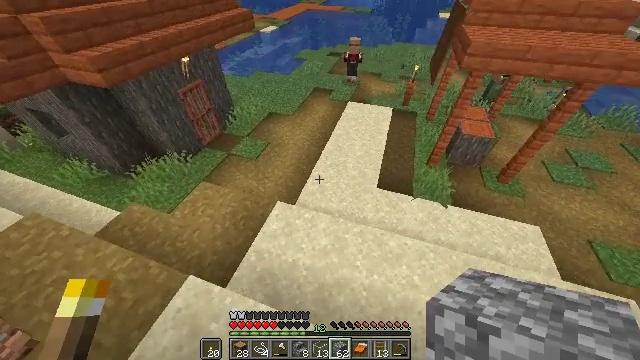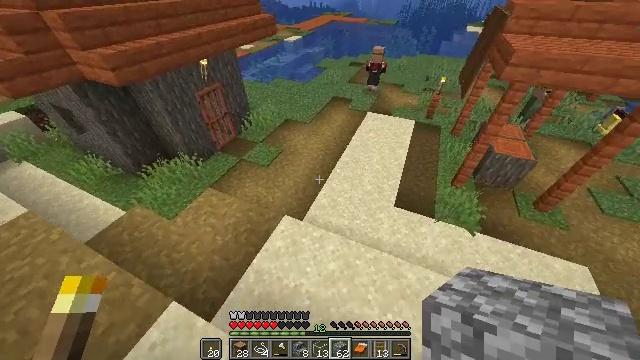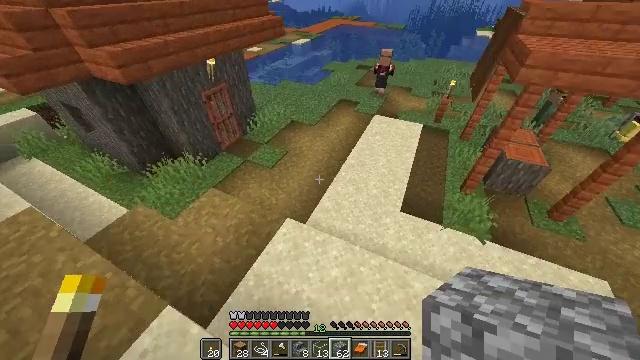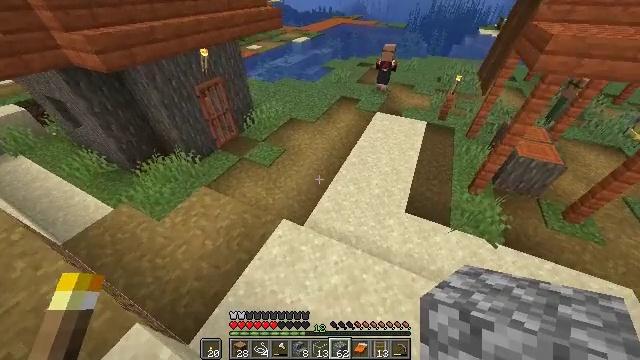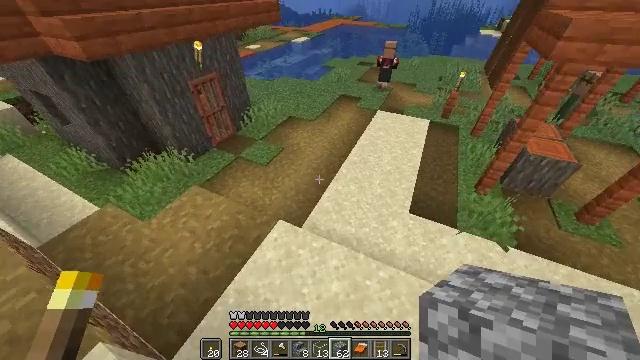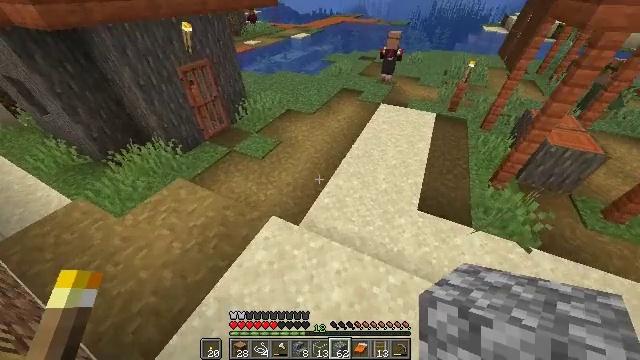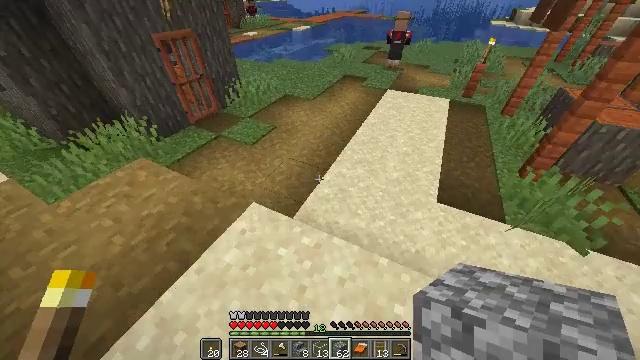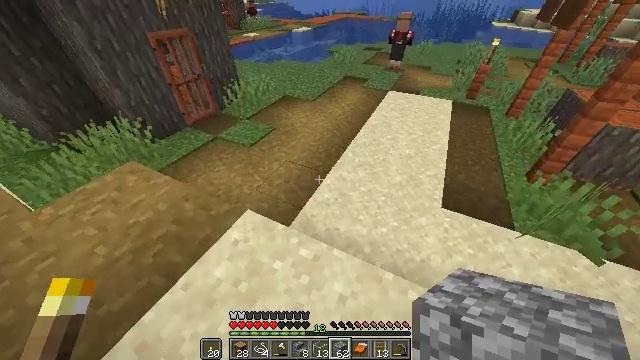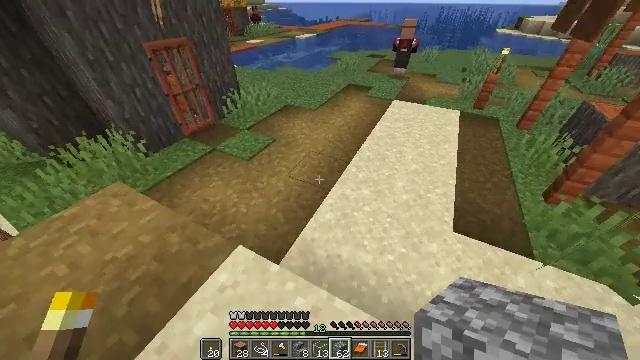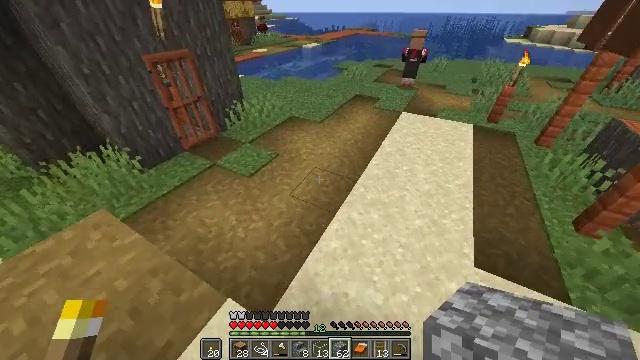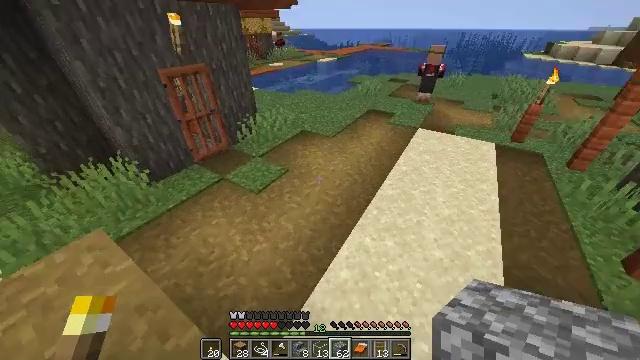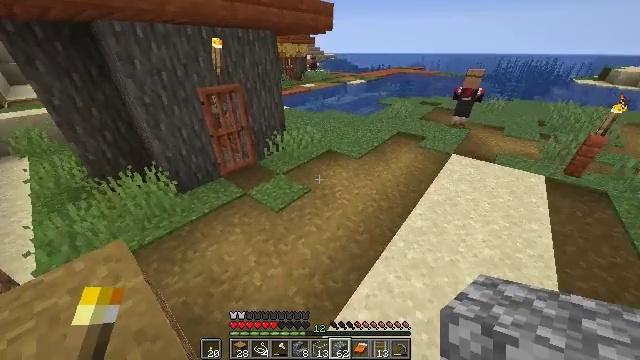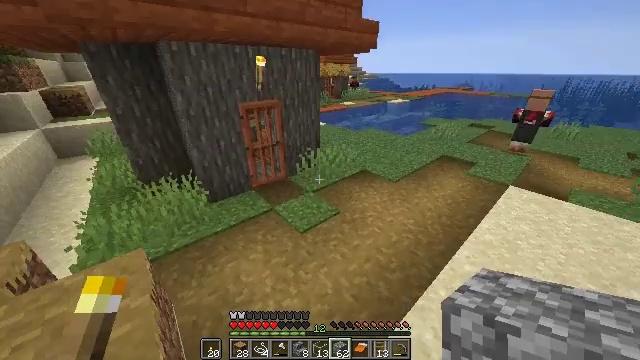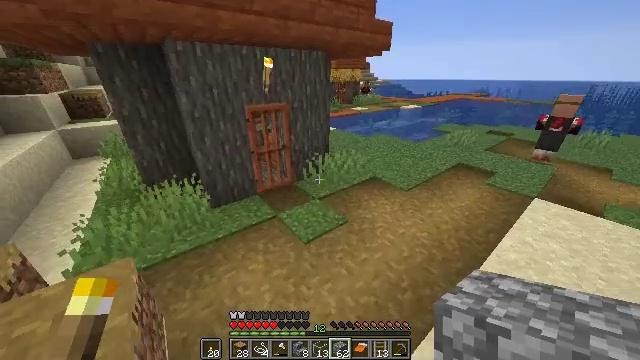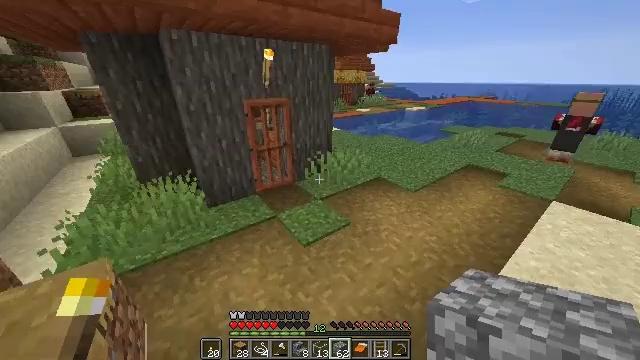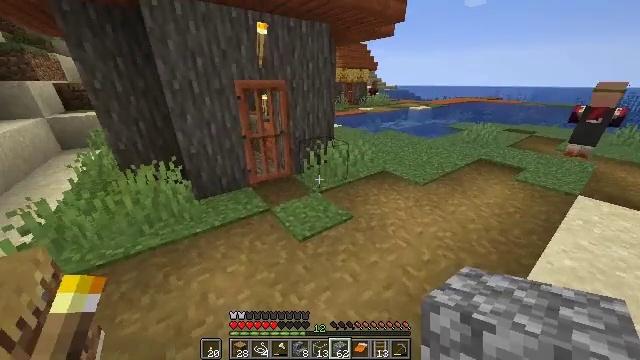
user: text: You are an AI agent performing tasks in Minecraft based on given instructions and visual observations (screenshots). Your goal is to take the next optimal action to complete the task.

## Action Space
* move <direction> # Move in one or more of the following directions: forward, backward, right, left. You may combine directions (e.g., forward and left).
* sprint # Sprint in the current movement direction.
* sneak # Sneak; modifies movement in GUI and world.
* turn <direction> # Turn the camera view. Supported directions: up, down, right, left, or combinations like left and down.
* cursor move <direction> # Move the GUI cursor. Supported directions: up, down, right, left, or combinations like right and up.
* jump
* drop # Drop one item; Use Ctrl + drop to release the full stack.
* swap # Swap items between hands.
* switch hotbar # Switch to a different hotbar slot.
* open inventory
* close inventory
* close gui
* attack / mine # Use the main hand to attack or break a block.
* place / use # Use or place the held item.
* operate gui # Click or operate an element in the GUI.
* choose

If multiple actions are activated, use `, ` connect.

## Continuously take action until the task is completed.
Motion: motion action
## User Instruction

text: Gather an orange bed for future use.
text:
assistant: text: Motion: move forward, sprint, turn left and up
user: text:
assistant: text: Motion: move forward, sprint, turn left
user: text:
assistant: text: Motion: move forward, sprint
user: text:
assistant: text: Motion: move forward, sprint
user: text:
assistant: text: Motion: move forward
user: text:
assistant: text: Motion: move forward
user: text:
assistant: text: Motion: move forward
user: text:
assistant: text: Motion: move forward, sprint, turn up
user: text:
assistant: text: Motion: move forward, sprint, turn left and up
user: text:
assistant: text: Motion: move forward, sprint, turn left and up
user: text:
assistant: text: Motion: move forward, turn left and up
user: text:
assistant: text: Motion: move forward, turn left and up
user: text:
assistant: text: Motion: move forward, sprint, turn left and up
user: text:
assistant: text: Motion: move forward, sprint, turn left
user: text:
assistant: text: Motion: move forward, sprint
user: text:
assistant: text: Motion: move forward, sprint, turn left
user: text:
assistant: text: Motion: move forward, turn left
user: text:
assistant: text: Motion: move forward, turn left
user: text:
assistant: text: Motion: move forward, sprint, turn left and up
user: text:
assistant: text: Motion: move forward, sprint, turn left
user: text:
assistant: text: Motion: move forward, sprint, turn left and up
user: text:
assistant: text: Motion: move forward, turn left and up
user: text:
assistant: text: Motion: move forward, turn left
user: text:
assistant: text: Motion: move forward, turn left
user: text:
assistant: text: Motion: move forward, turn left
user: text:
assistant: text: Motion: move forward, turn left
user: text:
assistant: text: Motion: move forward, use / place
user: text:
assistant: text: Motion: move forward, use / place
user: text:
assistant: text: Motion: move forward, use / place
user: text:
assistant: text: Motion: move forward, turn left